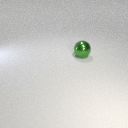
large green metal sphere